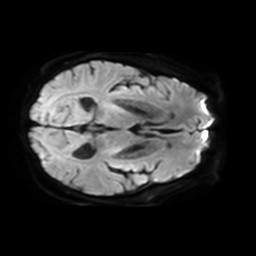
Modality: TRACE
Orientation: axial
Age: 76
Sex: male
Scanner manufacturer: philips
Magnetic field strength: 3 T
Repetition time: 3.204 s
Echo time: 0.076 s